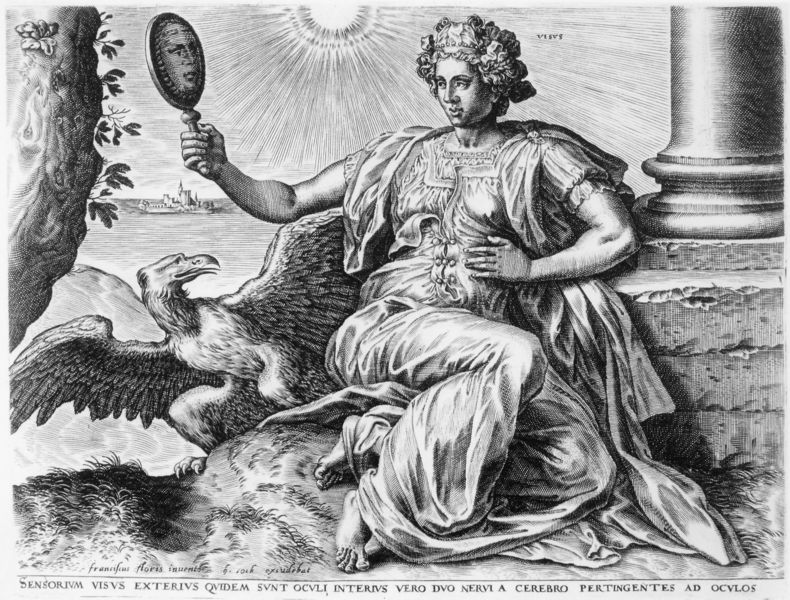
Titel: Das Sehen; aus: Die fünf Sinne
Künstler: Frans Floris
Schlagwörter: adler, baum, meer, frisur, kleid, säule, falten, spiegel, sonne, faltenwurf, vanitas, eitelkeit, zeus, venus, latein, lateinisch, enus, gőttin